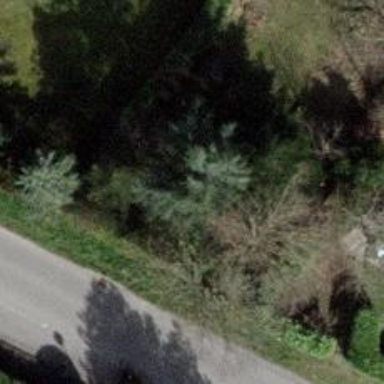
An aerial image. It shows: Evergreen needle-leaved tree.